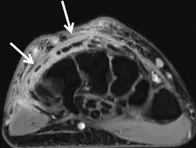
Axial post-contrast T1-weighted fat-suppressed images at the level
of the wrist.
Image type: radiology (mri)